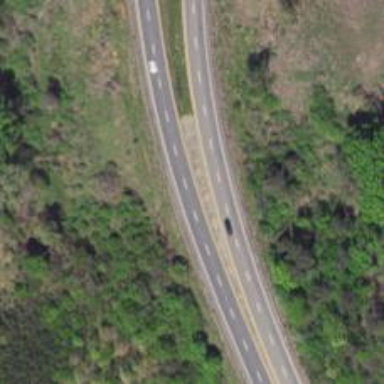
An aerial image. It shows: Trunk highway with expressway features.